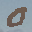
Label: 0